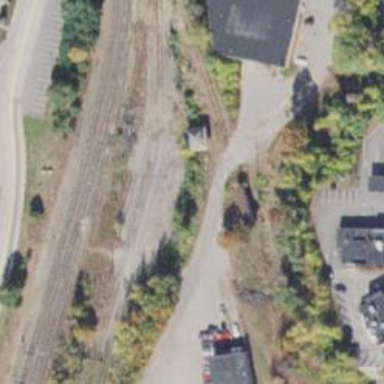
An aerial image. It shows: Abandoned railway.